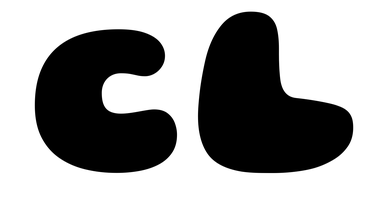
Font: Gluten_Black